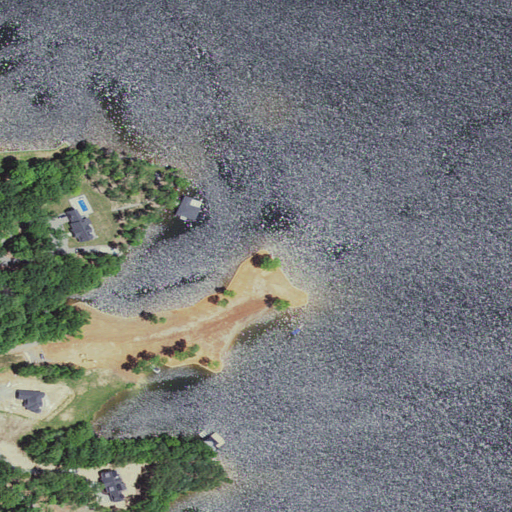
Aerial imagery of cape in Virginia named Busbees Point containing open water, grassland, mixed forest, open development, deciduous forest, evergreen forest, and low intensity development